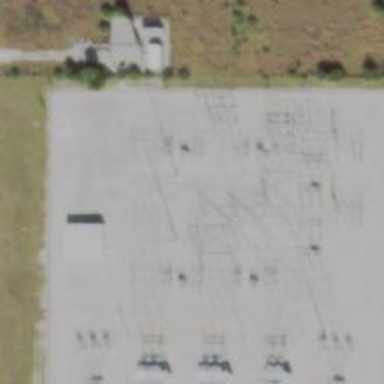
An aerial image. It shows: Switch used for power control.